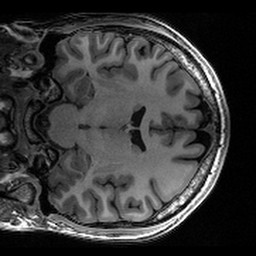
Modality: T1w
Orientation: coronal
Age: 26
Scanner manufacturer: siemens
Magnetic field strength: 3 T
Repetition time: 2.4 s
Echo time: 0.00224 s